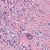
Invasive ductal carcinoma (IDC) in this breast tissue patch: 1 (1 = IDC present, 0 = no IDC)